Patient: sex M, age 70
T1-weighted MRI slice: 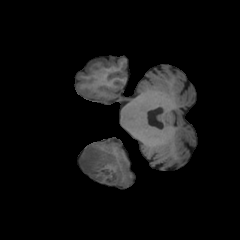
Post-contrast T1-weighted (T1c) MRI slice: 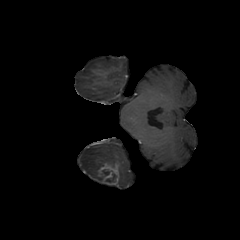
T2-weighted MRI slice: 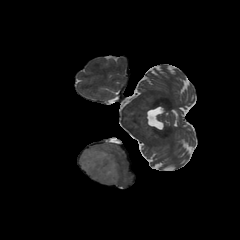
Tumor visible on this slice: yes
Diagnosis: Glioblastoma, IDH-wildtype
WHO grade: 4